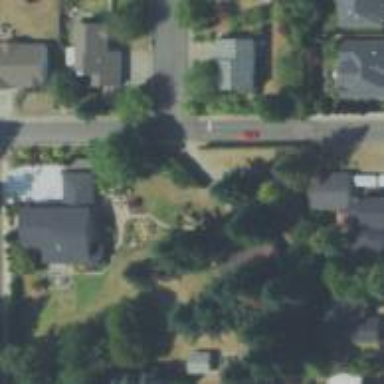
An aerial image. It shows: Residential road with sidewalk on the left side.